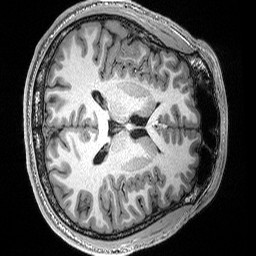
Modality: T1w
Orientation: axial
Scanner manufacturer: siemens
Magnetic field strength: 3 T
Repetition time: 2.53 s
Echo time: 0.0033 s